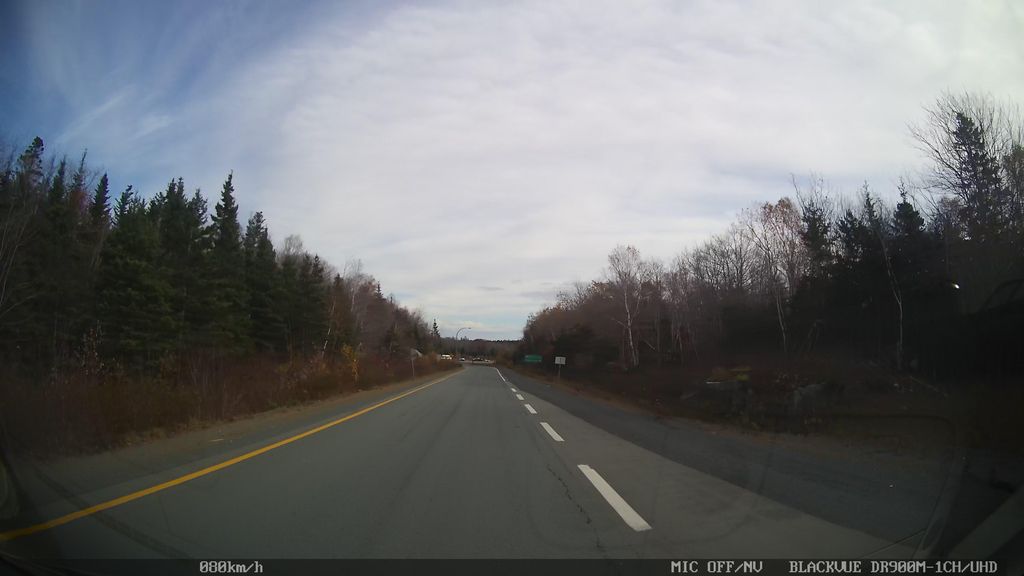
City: halifax